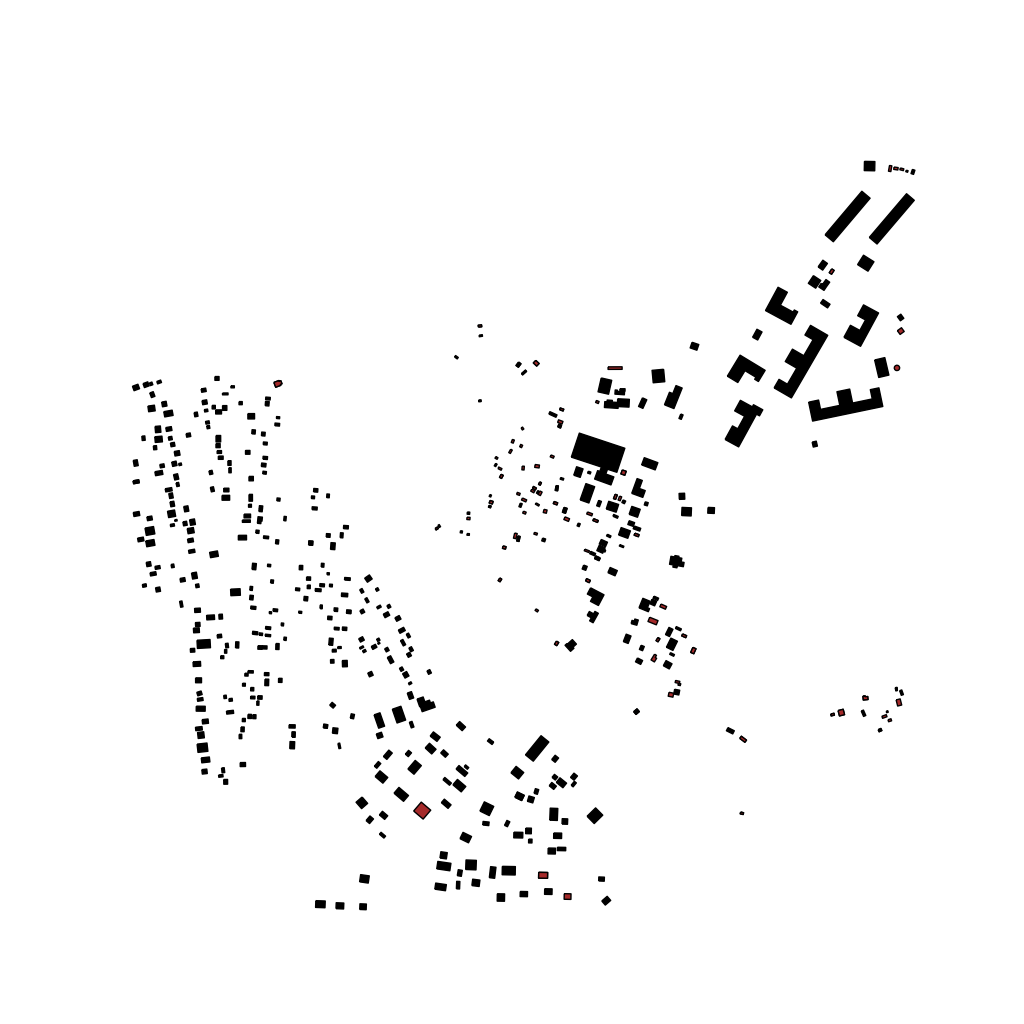
Tags: overhead vector_map, agriculture, business, industrial, recreation, residential, transport, soviet, individual_rise, low_rise, density_1, Building, Facility, 1.0 km²